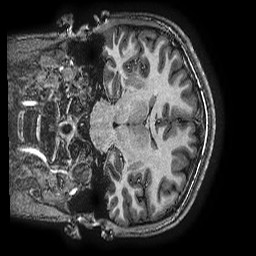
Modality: T1w
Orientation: coronal
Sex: male
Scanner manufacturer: ge
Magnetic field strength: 3 T
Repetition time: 0.007644 s
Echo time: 0.003468 s